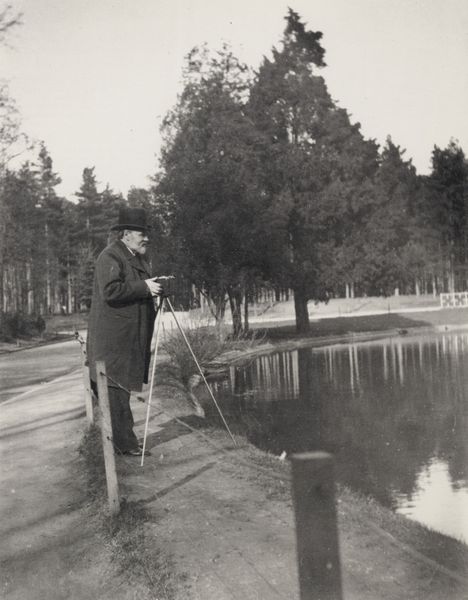
Titel: Zola photographiert im Bois de Boulogne
Künstler: Francois Emile Zola
Schlagwörter: baum, himmel, mann, schatten, wasser, weiß, baumstämme, bäume, landschaft, see, teich, ufer, grau, hut, licht, profil, schwarz, straße, gras, park, weg, zaun, zylinder, anzug, bart, jacke, bild, porträt, baumstamm, gräser, horizont, natur, spiegelung, gewässer, pfad, mantel, wald, garten, ruhig, herbst, winter, tannen, geländer, baumkronen, frühling, pfosten, foto, fotografie, photographie, melone, seil, wälder, draußen, schwarz-weiss, ganzkörper, selbstportät, photo, nadelbäume, kiefern, waldsee, grautöne, englischer garten, absperrung, wall, einzäunung, nadar, fotograf, fotoapparat, kamera, stativ, photograph, schwarz weiß foto, fotografieren, hand am abzug, angelegter see, aufnahme vom see, blick auf see, blick aus dem bild heraus, der von vorhin, konrad lorenz, mann leicht aus den senkrechte, mann steht, objekt im verborgenen, parallele zum baum, pfostek, wehg, fotoapperat